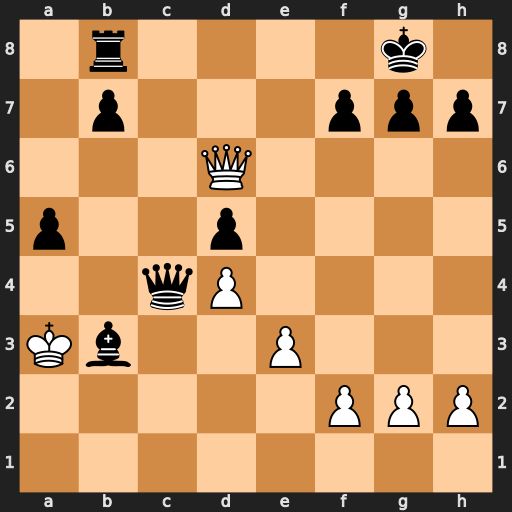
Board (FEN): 1r4k1/1p3ppp/3Q4/p2p4/2qP4/Kb2P3/5PPP/8
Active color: w
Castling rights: -
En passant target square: -
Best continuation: Qxb8+ Qc8 Qxc8#